Interaction volume radius: 10 \u00c5
Interaction volume height: 15 \u00c5
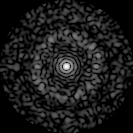
Disorder parameter: 0.8388